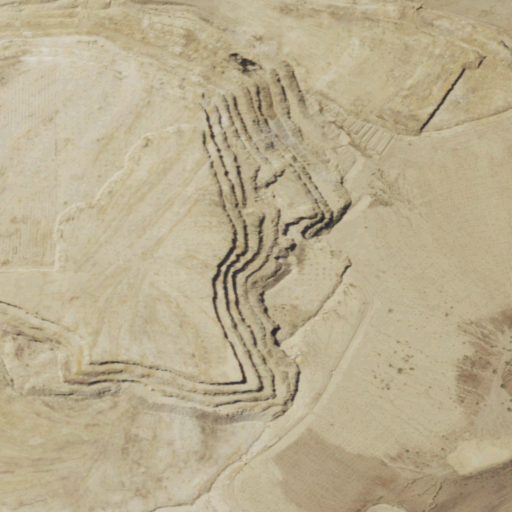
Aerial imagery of mountain in Nevada named Crazy Hill containing barren land, shrub, open development, and medium intensity development